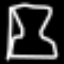
Label: hourglass